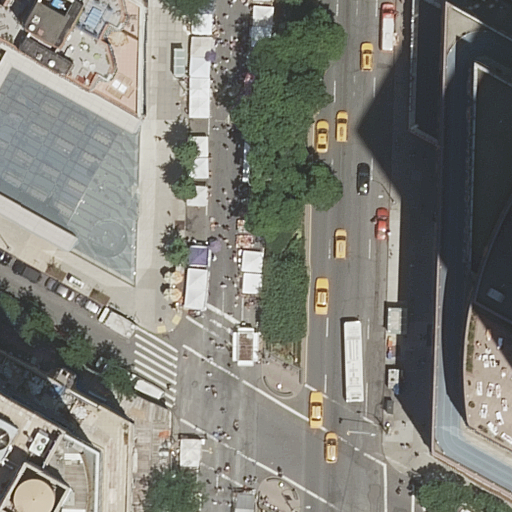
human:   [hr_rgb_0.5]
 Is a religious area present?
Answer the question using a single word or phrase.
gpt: no

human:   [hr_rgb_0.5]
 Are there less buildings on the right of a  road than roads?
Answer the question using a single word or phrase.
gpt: yes

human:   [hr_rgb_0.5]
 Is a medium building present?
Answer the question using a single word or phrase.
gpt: yes

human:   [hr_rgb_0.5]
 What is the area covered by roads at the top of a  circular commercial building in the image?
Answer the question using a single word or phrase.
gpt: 0m2

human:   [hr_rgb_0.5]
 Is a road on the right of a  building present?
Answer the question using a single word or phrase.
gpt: yes

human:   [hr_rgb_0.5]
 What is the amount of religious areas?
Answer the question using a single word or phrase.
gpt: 0

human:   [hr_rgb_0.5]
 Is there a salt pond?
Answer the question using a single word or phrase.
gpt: no

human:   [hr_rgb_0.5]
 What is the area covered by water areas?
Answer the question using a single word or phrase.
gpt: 0m2

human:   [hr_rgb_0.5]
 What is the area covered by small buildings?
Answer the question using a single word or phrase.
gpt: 0m2

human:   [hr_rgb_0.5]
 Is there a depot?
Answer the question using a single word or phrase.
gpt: no

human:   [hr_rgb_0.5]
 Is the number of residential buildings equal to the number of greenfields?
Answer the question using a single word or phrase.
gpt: no

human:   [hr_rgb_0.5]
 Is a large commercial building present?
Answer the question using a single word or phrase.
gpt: no

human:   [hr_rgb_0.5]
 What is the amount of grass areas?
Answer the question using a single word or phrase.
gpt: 0

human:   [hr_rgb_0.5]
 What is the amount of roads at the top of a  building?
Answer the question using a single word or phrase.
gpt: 0

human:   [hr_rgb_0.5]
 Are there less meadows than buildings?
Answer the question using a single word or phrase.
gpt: yes

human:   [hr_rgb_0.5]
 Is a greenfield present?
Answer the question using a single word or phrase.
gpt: no

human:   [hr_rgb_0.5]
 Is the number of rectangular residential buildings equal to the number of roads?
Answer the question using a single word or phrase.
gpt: yes

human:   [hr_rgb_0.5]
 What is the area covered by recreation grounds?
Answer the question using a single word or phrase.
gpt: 0m2

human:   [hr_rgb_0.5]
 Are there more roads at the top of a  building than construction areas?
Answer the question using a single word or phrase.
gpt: no

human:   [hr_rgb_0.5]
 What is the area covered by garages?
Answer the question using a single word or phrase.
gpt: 0m2

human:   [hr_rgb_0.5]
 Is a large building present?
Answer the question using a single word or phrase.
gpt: yes

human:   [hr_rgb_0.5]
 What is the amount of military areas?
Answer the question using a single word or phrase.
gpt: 0

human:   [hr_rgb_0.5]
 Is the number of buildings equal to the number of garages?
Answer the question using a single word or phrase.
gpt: no

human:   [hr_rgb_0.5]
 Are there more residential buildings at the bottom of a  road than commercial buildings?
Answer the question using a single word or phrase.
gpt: yes

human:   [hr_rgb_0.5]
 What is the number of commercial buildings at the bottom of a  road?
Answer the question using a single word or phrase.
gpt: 0

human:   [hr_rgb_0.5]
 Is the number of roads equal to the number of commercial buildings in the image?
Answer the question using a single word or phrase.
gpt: no

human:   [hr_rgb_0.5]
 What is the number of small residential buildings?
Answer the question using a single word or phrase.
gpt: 0

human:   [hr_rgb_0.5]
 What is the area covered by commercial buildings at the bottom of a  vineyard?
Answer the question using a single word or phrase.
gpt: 0m2

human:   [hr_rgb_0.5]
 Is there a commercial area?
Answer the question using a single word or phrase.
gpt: no

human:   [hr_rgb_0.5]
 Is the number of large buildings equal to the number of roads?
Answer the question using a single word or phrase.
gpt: no

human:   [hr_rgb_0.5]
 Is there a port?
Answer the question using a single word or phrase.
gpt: no

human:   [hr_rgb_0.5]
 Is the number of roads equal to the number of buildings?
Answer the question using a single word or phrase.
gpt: no

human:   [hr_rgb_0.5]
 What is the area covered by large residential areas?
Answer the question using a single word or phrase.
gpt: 0m2

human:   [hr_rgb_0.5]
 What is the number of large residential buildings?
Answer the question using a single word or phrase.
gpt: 2

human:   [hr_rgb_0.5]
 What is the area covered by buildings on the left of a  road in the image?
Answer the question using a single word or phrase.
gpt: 2346m2

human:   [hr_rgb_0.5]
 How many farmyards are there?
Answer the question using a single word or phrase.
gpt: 0